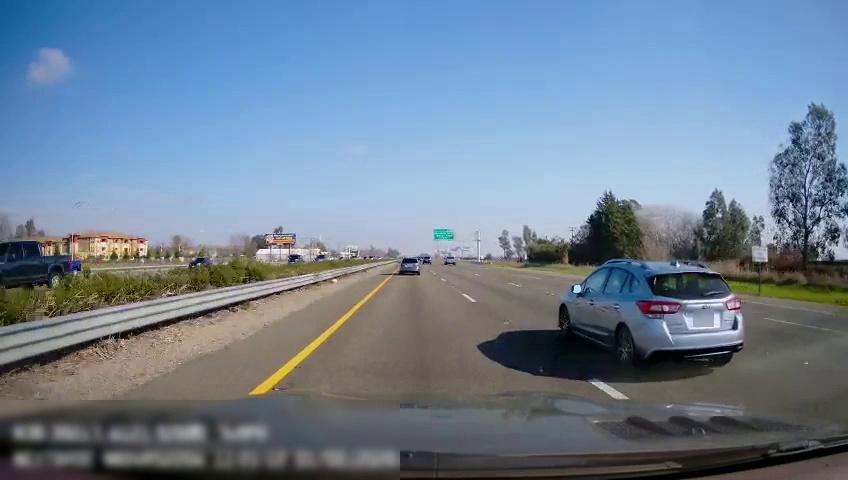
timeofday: Day
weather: Sunny
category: Drivable Space
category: Drivable Space
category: Vehicles | Car
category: Vehicles | Car
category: Vehicles | Car
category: Vehicles | Truck
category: Vehicles | Car
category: Vehicles | Car
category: Vehicles | Car
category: Vehicles | Car
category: Lanes | Current Lane
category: Lanes | Current Lane
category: Lanes | Alternate Lane
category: Lanes | Alternate Lane
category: Lanes | Alternate Lane
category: Traffic | Signs
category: Traffic | Signs